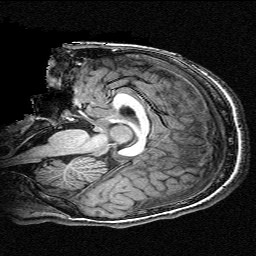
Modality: T1w
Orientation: sagittal
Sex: male
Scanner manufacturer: siemens
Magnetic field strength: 3 T
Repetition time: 2.3 s
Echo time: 0.00336 s